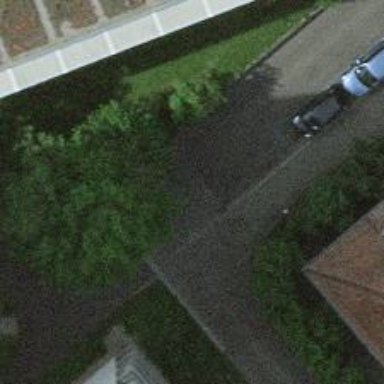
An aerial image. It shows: Residential road with separate asphalt sidewalk.